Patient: sex M, age 64
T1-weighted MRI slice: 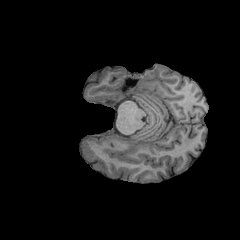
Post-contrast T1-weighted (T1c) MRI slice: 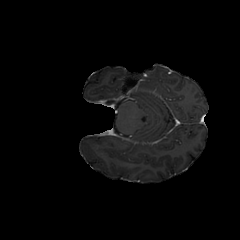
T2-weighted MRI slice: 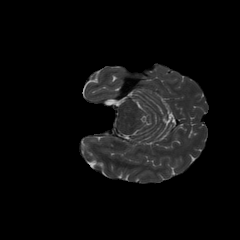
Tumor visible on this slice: no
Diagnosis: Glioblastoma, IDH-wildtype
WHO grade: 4